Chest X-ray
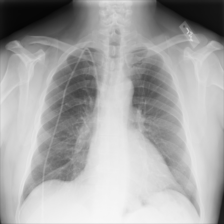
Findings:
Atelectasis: negative
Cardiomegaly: negative
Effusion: negative
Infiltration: negative
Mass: negative
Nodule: negative
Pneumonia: negative
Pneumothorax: negative
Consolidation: negative
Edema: negative
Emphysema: negative
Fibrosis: negative
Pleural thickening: negative
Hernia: negative